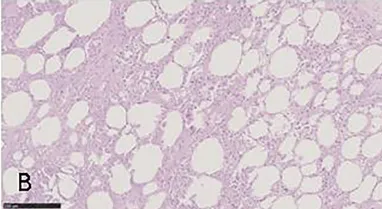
Lipoblastoma histology: multilobulated soft tissue lesion comprising groups of peripherally lipoblast that are separated by fibrous septa and a distinct peripheral pseudocapsule was typical of all cases. Hemosiderin staining and chronic inflammation with extensive liponecrosis were present in patient 1.
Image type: pathology (h&e)